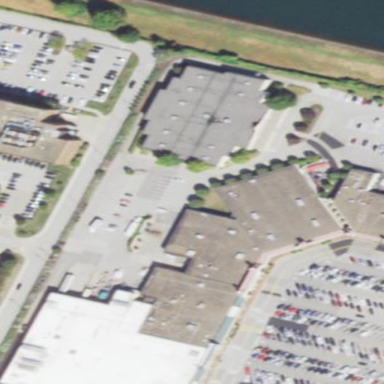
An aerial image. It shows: Retail building.